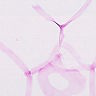
Metastatic tissue present: no